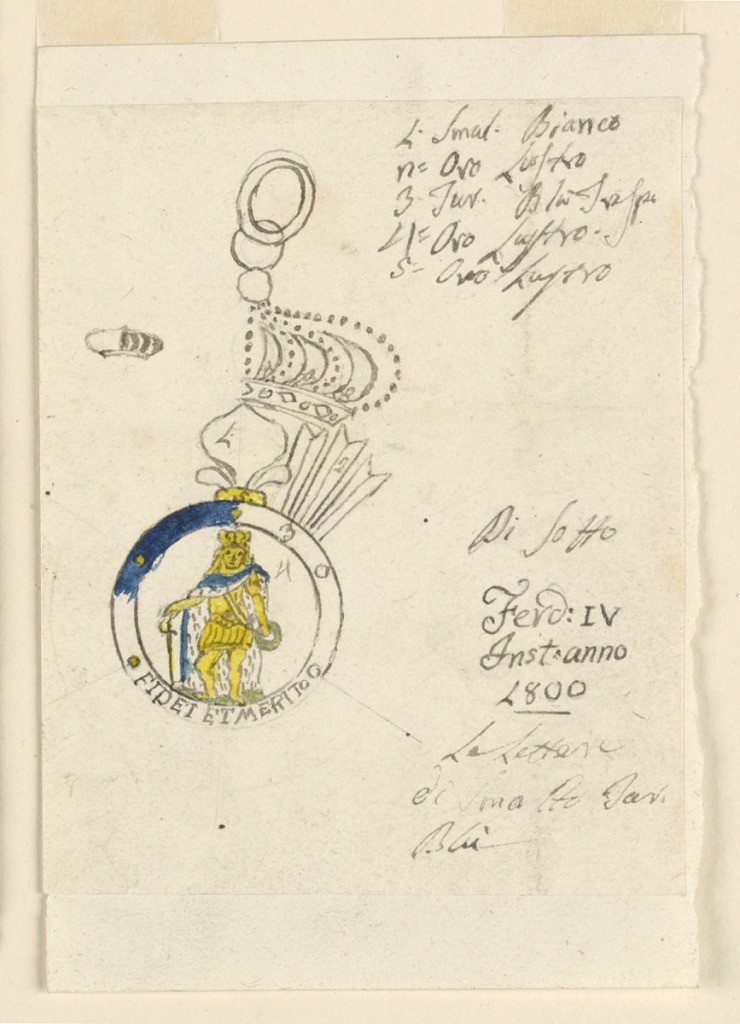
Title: Design for a Badge of the Sicilian Military Order
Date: ca. 1820
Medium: Pen and ink, brush and blue, yellow, green watercolor on paper
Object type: Drawing
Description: Working sketch showing a design for a badge of the R. Sicilian Military Order of St. Ferdinand and of Merit. At left, a small sketch of a part of a crown. In the center, hanging at two rings is the right half of the crown, below it is the lily on top, marked as "1," with the fastening ring around it marked as "5," and branches of rays marked as "2." The circle of the obverse is marked "3." Its dark blue color and the golden color of the five dots are indicated, and the caption "FIDEI ET MERITO" at bottom. The colors of the image of the king are indicated, and the ground is marked as "4."